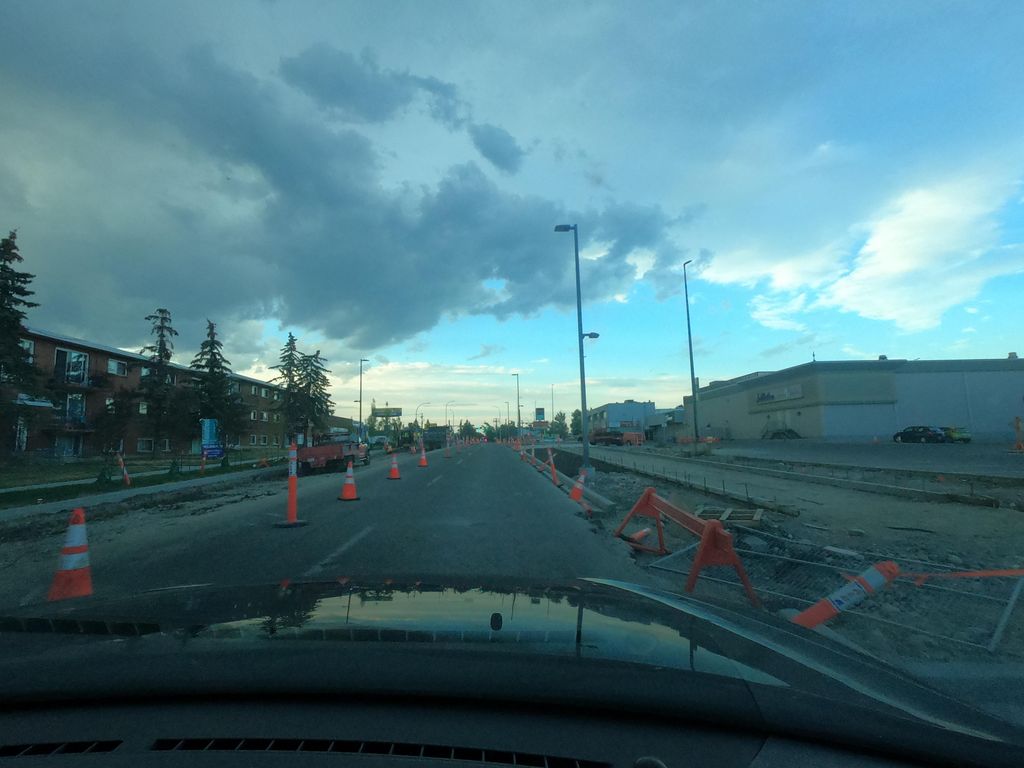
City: calgary